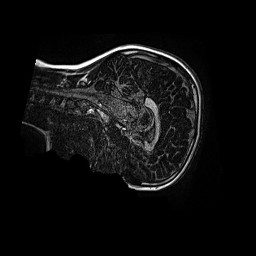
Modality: MP2RAGE
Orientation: sagittal
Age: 9
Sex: female
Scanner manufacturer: siemens
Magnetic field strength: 3 T
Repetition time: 4 s
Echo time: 0.00299 s